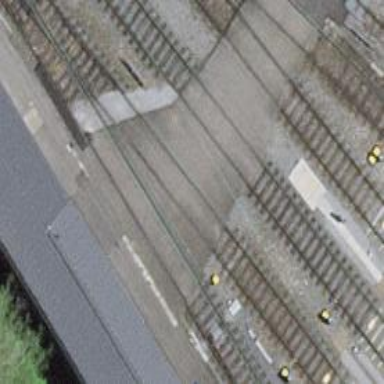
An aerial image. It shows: Railway level crossing.